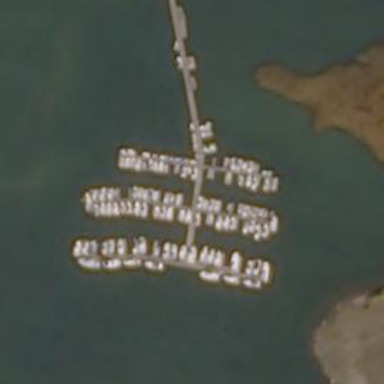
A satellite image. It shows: Man-made pier.